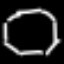
Label: octagon